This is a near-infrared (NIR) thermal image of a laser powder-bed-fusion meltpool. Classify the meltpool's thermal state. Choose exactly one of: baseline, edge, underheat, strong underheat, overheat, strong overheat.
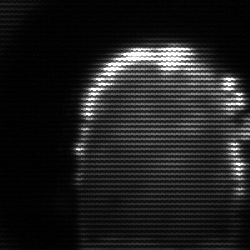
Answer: baseline